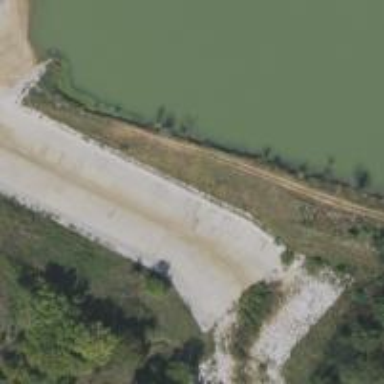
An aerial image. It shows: Dam across waterway.